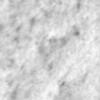
Label: no_change